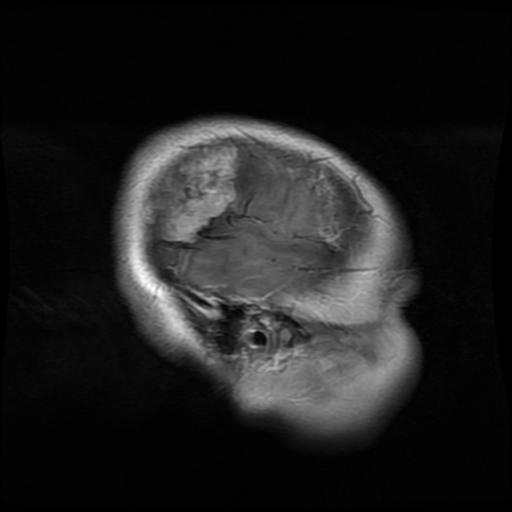
Label: meningioma